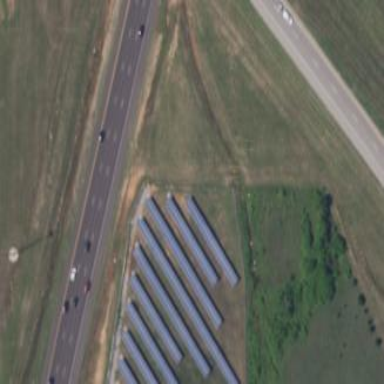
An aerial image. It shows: Solar power generator utilizing photovoltaic technology with solar photovoltaic panels.